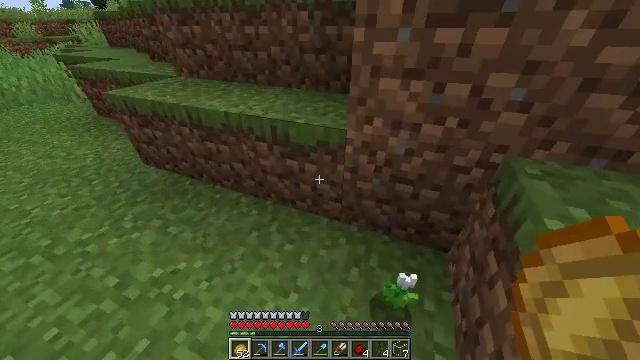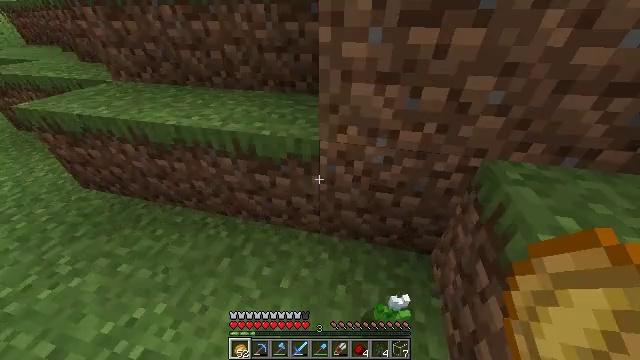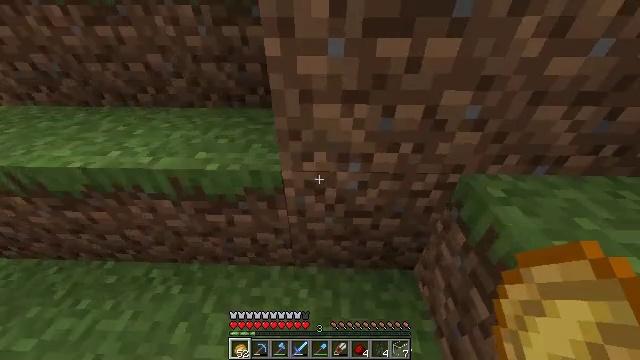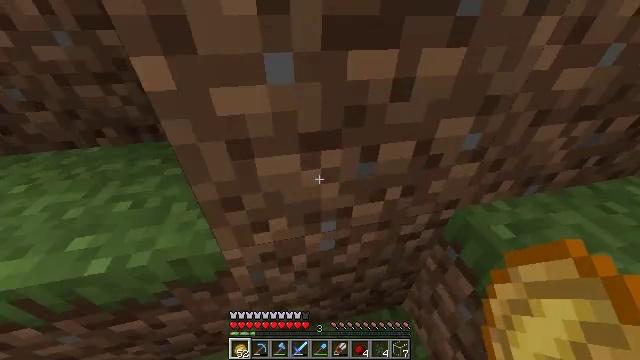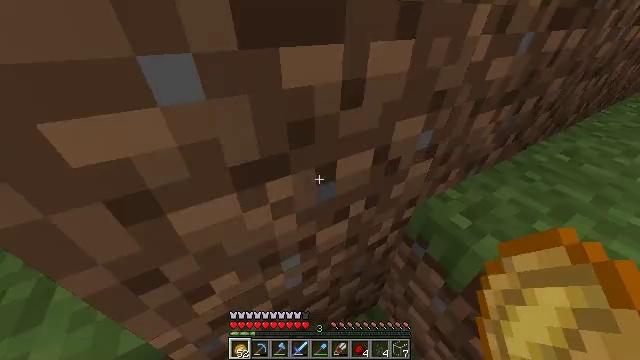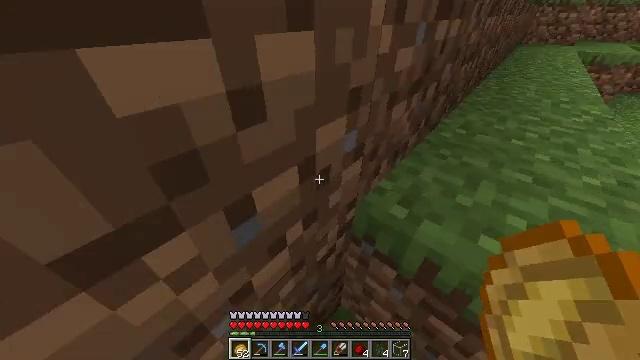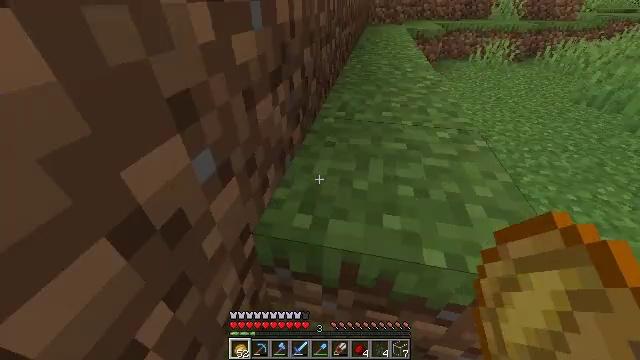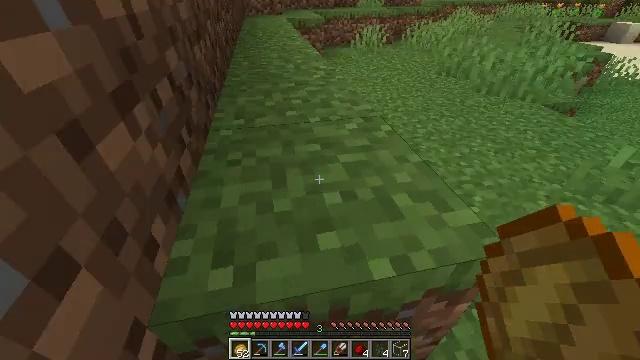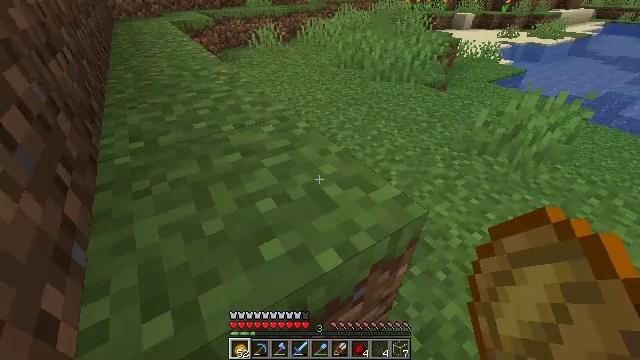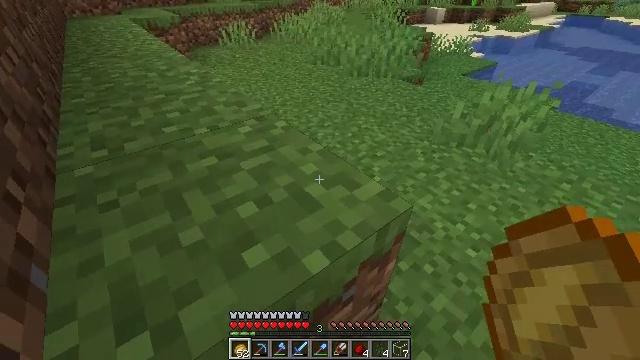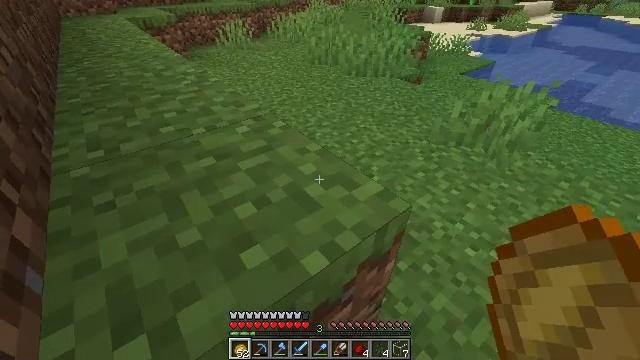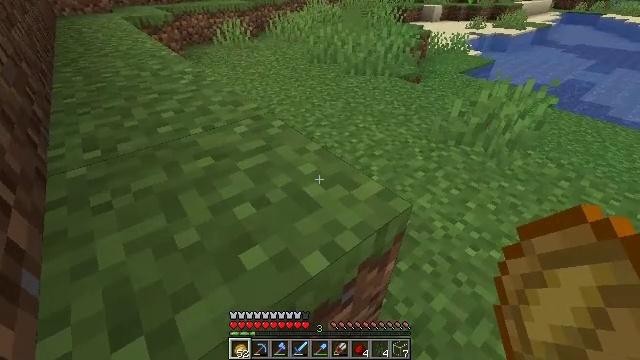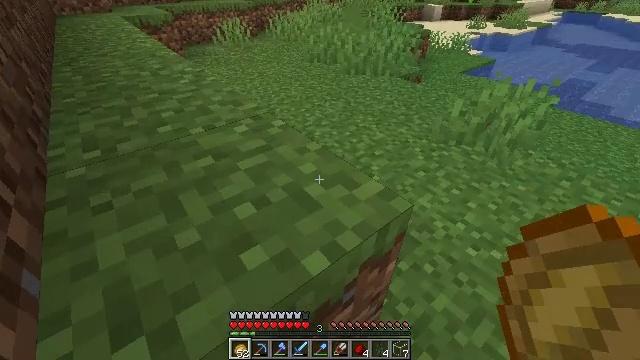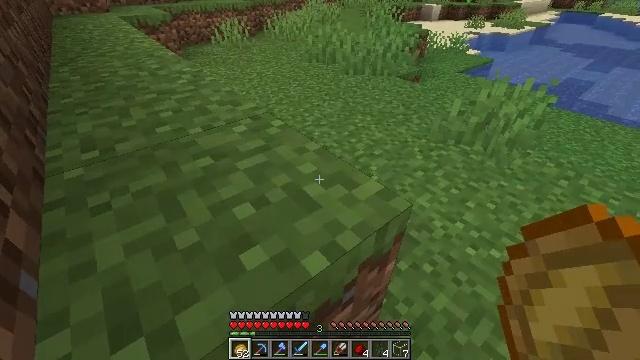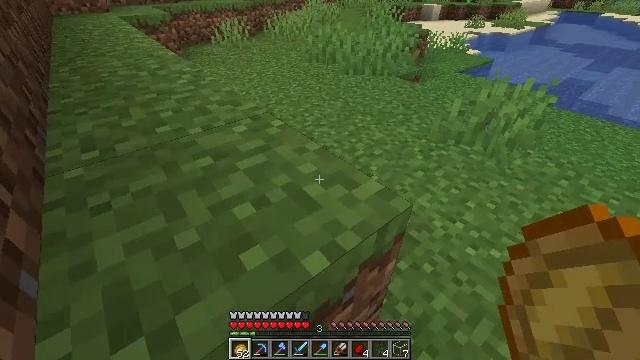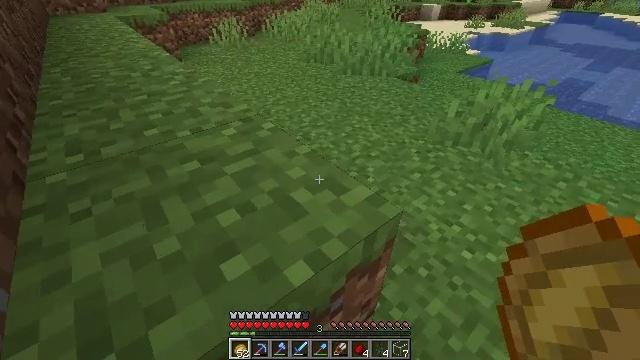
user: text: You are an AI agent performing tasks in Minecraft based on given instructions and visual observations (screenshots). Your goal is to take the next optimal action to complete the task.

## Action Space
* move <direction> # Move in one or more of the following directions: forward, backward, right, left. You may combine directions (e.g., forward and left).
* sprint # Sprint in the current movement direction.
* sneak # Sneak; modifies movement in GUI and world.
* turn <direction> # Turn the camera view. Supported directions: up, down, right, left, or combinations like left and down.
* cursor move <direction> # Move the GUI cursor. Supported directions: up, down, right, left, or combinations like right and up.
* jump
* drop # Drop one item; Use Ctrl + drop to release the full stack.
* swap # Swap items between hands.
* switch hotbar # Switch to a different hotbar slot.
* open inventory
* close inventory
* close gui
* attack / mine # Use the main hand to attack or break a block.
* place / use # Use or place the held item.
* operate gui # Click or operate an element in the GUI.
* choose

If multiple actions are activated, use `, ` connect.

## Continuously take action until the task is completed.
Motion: motion action
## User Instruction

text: Mine the orange tulip from the field.
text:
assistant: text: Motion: move forward, turn right and down
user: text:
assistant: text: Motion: move forward, turn right
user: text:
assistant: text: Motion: move forward, turn right
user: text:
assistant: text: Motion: move forward, turn right
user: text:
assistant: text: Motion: move forward, turn right
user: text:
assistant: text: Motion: move forward, turn right
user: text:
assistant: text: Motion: move forward, turn right
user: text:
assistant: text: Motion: turn right
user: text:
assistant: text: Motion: turn right
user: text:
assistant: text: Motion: no_op
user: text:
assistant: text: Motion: no_op
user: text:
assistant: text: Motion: no_op
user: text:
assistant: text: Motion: no_op
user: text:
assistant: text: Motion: no_op
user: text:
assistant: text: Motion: move forward
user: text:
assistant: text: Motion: move forward and move right, turn right and up
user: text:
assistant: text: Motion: move forward and move right, turn right and up
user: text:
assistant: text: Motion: move forward and move right, turn right and up
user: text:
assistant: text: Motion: move forward and move right, turn right and up
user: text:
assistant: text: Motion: move forward and move right, turn right and up
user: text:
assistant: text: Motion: move forward and move right
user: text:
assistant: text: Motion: move forward and move right, sprint
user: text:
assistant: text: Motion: move forward, sprint
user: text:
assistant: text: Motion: move forward, sprint
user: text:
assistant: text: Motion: move forward, sprint
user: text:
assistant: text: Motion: move forward
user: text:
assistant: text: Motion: move forward, turn left
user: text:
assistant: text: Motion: move forward, turn left
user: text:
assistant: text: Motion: move forward, turn left, jump
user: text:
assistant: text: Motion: move forward, turn left, jump